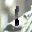
Label: 1